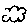
Label: cloud